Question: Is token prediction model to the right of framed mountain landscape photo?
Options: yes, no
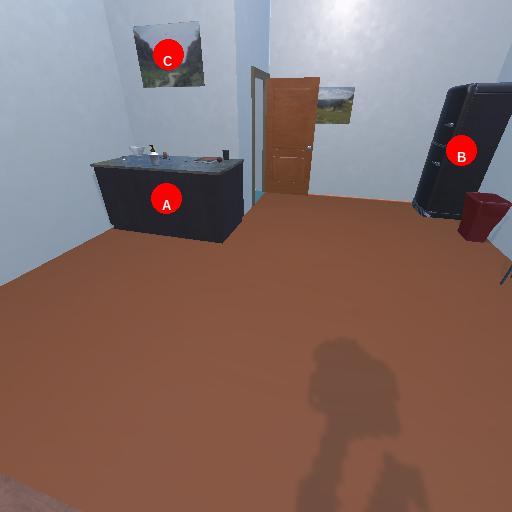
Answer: yes